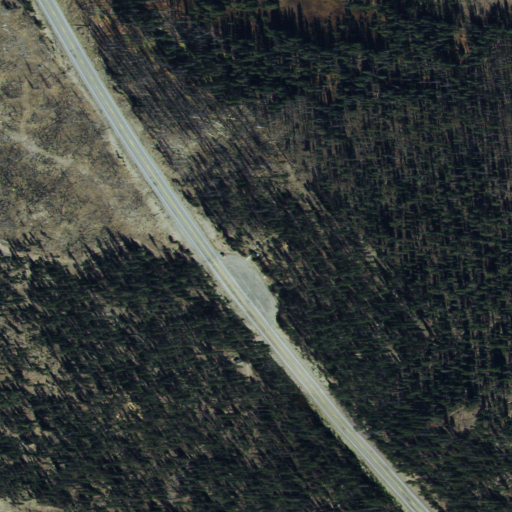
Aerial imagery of gap in Idaho named Banner Summit containing evergreen forest, low intensity development, shrub, medium intensity development, and woody wetlands